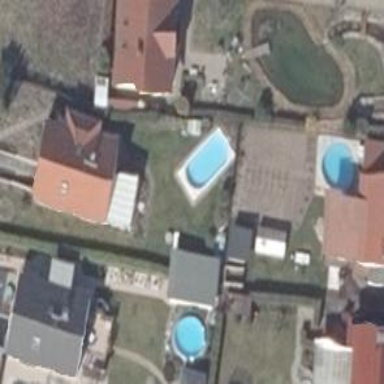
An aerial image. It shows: Swimming pool located in leisure land.